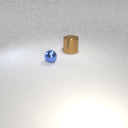
small blue metal sphere in front of large brown metal cylinder